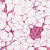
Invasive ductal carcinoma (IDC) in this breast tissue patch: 1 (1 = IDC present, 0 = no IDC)